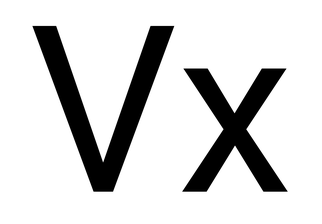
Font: Roboto_Regular